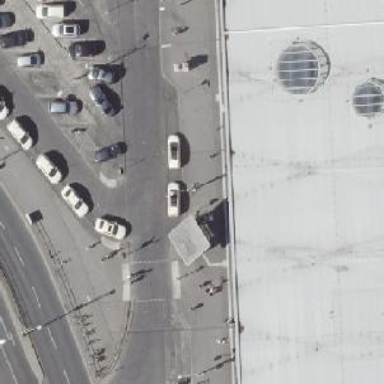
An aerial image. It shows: Taxi stand.